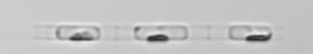
Label: Skeletonema